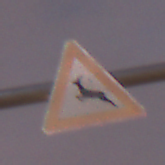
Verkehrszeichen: WildwechselRechts
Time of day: Night
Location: Outdoor (Suburban)
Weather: PartlyCloudy
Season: NotSpecified
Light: Artificial